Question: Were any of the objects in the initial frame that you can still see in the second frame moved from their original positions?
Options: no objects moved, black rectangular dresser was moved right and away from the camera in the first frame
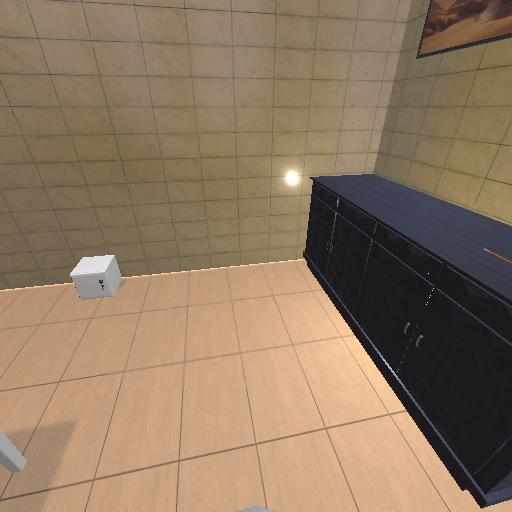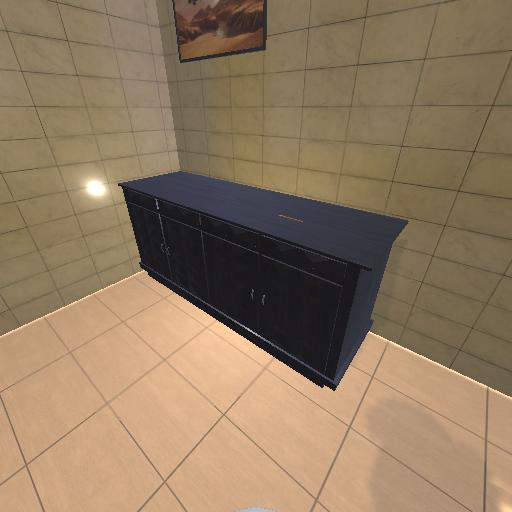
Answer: no objects moved